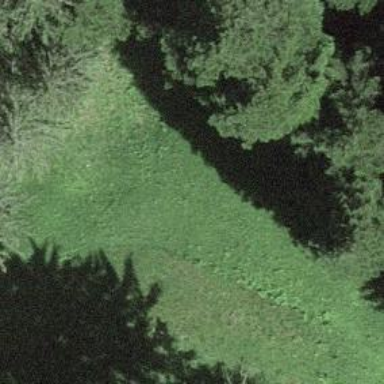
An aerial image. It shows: Grass path.